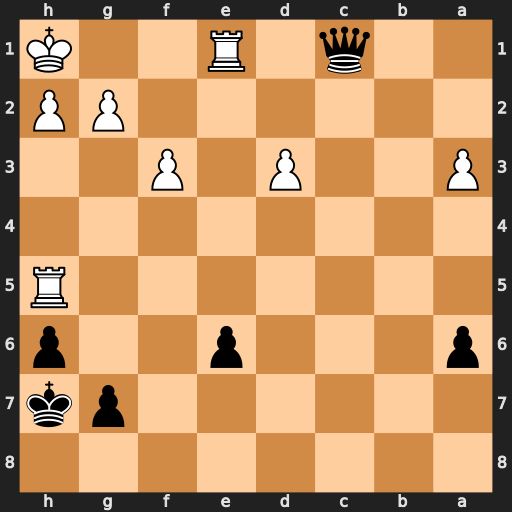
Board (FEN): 8/6pk/p3p2p/7R/8/P2P1P2/6PP/2q1R2K
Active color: b
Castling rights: -
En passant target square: -
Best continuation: Qxe1#